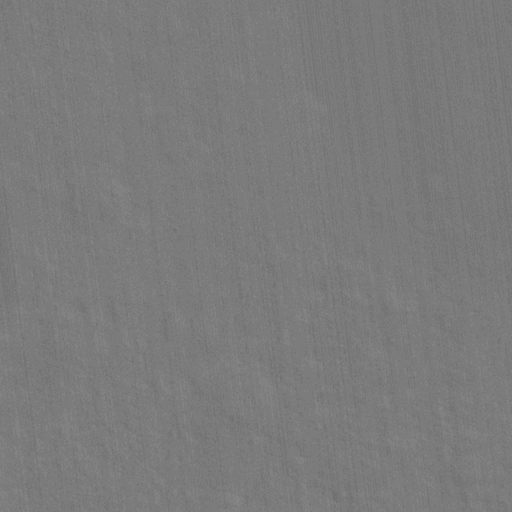
Classes present: Background